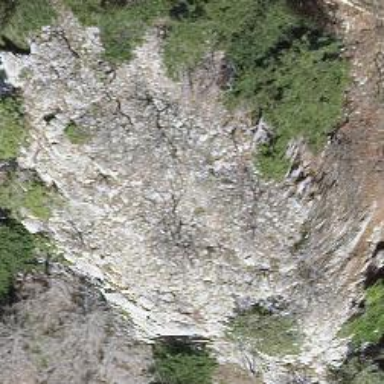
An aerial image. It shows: Landscape of bare rock.